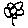
Label: flower